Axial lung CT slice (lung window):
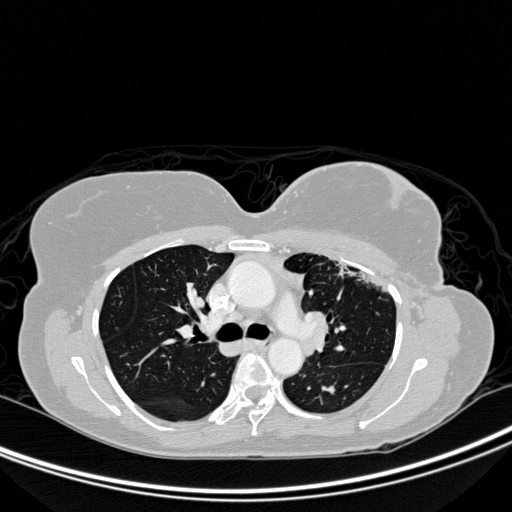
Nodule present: yes
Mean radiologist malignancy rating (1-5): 1